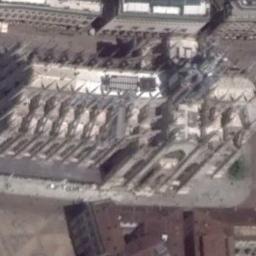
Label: church